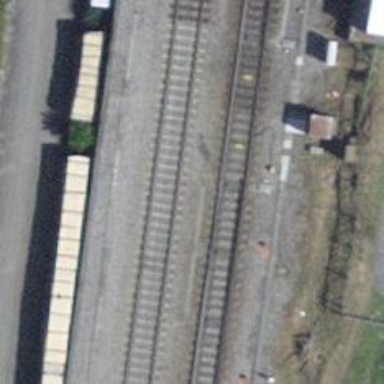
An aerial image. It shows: Railway track with contact lines for electrification.